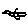
Label: bird